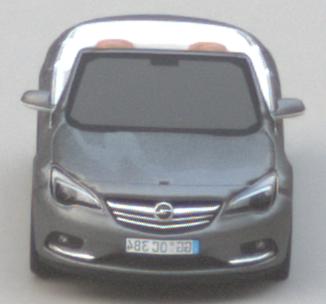
Make: Opel
Model: Cascada 1.4 Turbo
Detailed model: Cascada
Model produced from: 2013/03
Model produced until: 2015/01
Doors: 2
Color: gray
Road condition: dry road
Daytime: morning or afternoon
Contrast: low contrast